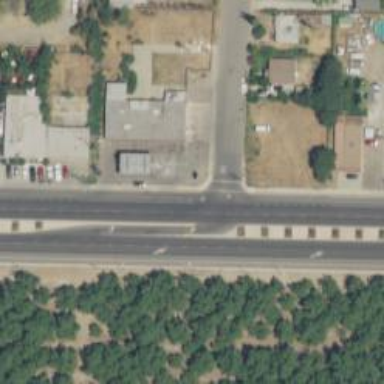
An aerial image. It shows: Primary link road with asphalt surface.